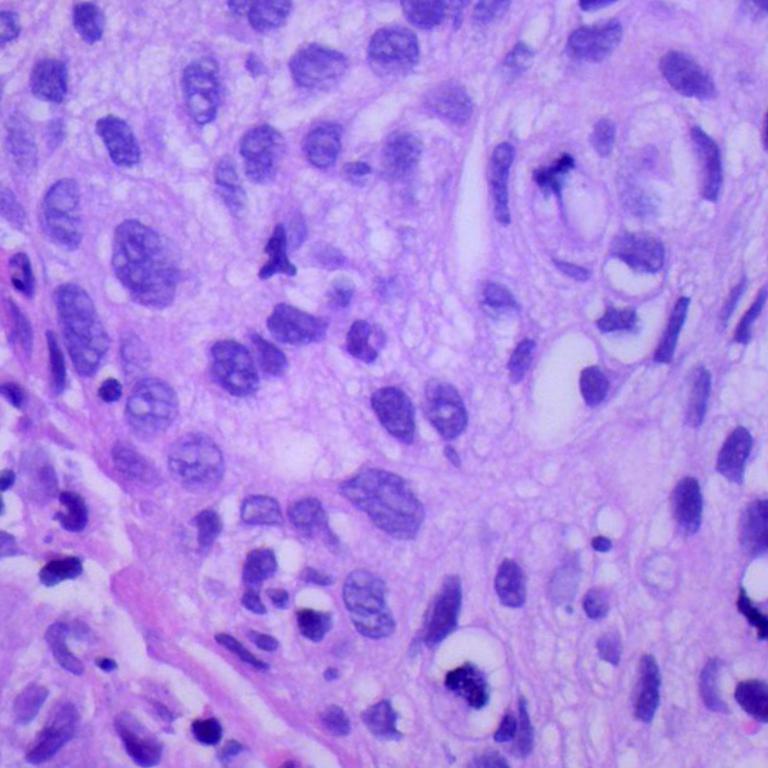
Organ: lung
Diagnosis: squamous carcinomas